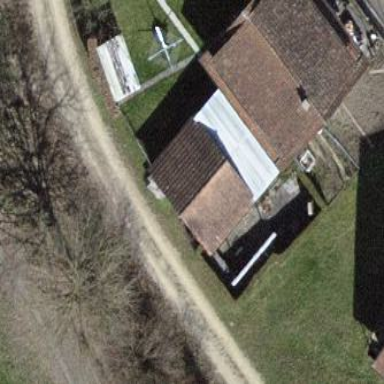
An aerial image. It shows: Hut.